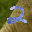
Label: 2